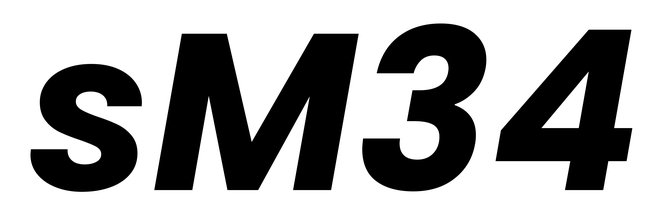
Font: Poppins-BoldItalic